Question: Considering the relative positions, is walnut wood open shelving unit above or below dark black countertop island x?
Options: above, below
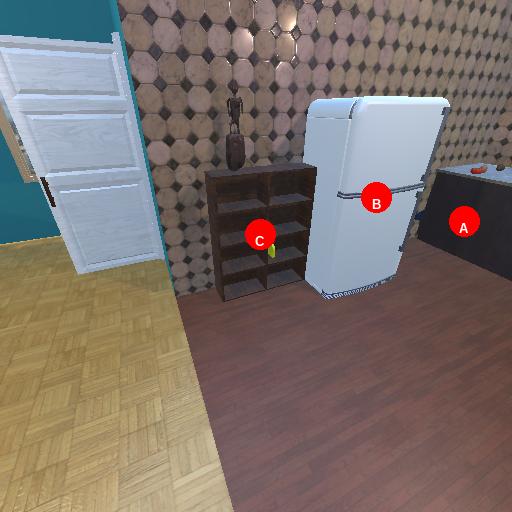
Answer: above